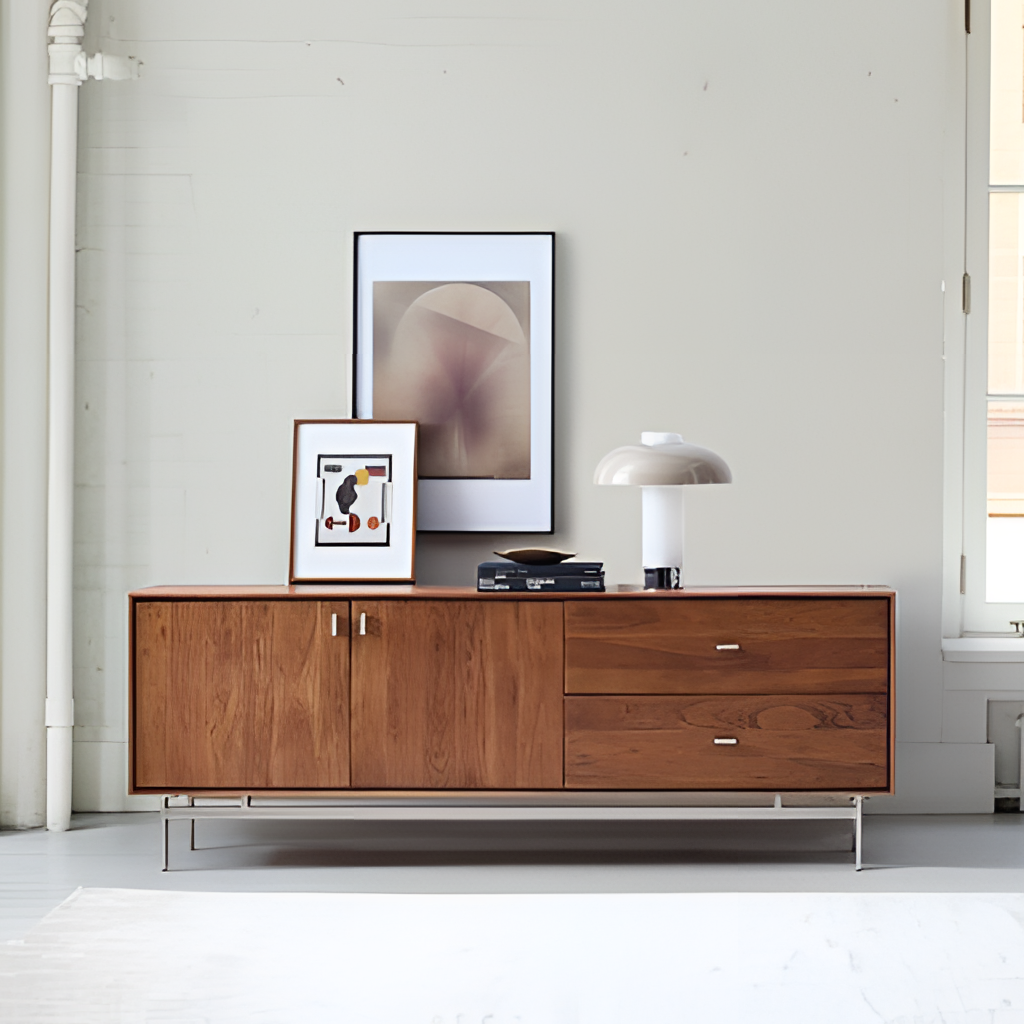
living room, wood sideboard, cream paint wallpaper, with solid pattern, concrete flooring, with smooth pattern, minimalist